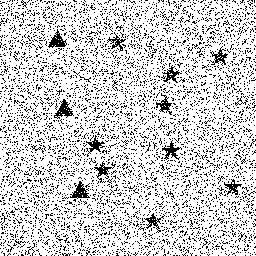
Squares: 0
Triangles: 3
Stars: 9
Total shapes: 12